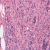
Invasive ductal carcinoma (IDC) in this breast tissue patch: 1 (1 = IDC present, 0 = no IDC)